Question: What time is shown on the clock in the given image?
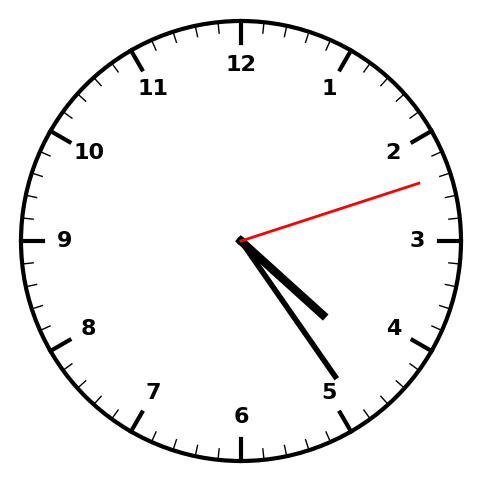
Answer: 04:24:12